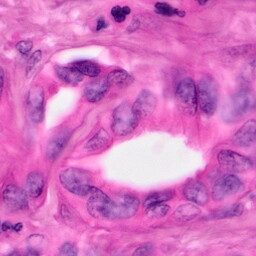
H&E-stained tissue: Pancreatic